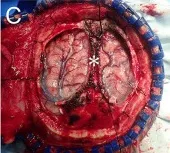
(C) The intracranial tumor was removed with the preservation of the superior sagittal sinus.
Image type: medical_photograph (other_medical_photograph)